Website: ulta-beauty
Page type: billing-address
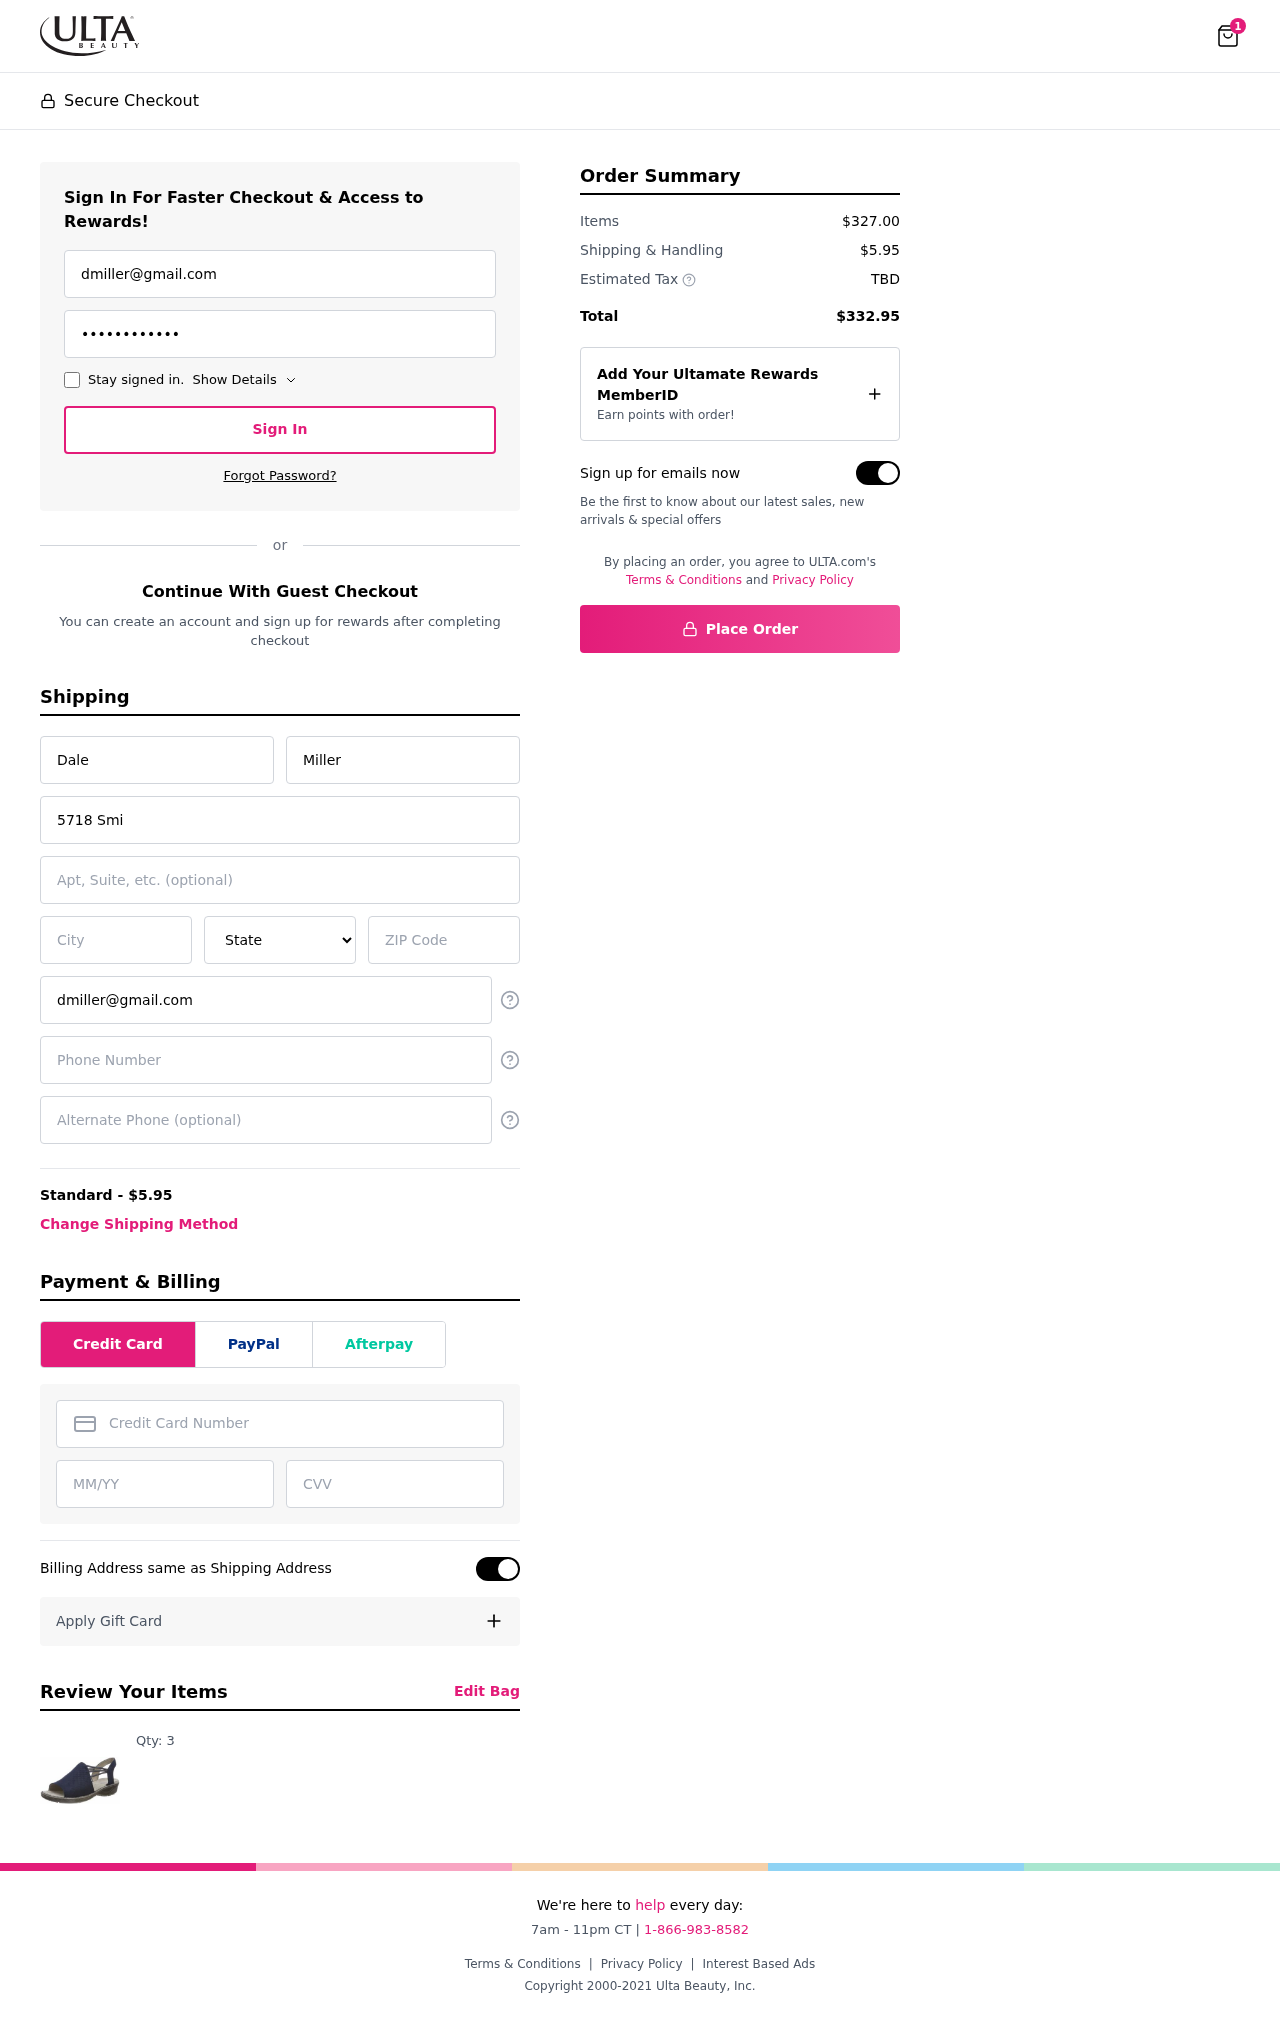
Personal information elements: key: PII_STATE
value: North Dakota
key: PII_EMAIL
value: dmiller@gmail.com
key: PII_FIRSTNAME
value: Dale
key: PII_LASTNAME
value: Miller
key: PII_STREET
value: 5718 Smith Pines
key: PII_STREET2
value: Suite 904
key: PII_CITY
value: Riversbury
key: PII_POSTCODE
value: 67706
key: PII_PHONE
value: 8257595058
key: PII_CARD_NUMBER
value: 6590 1491 3266 4499
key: PII_CARD_EXPIRY
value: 03/27
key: PII_CARD_CVV
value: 499
Product elements: key: PRODUCT1_QUANTITY
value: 3
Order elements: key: ORDER_NUM_ITEMS
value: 1
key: ORDER_SHIPPING_COST
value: $5.95
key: ORDER_SUBTOTAL
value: $327.00
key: ORDER_TOTAL
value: $332.95